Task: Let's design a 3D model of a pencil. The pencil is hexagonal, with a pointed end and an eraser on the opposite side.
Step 167:
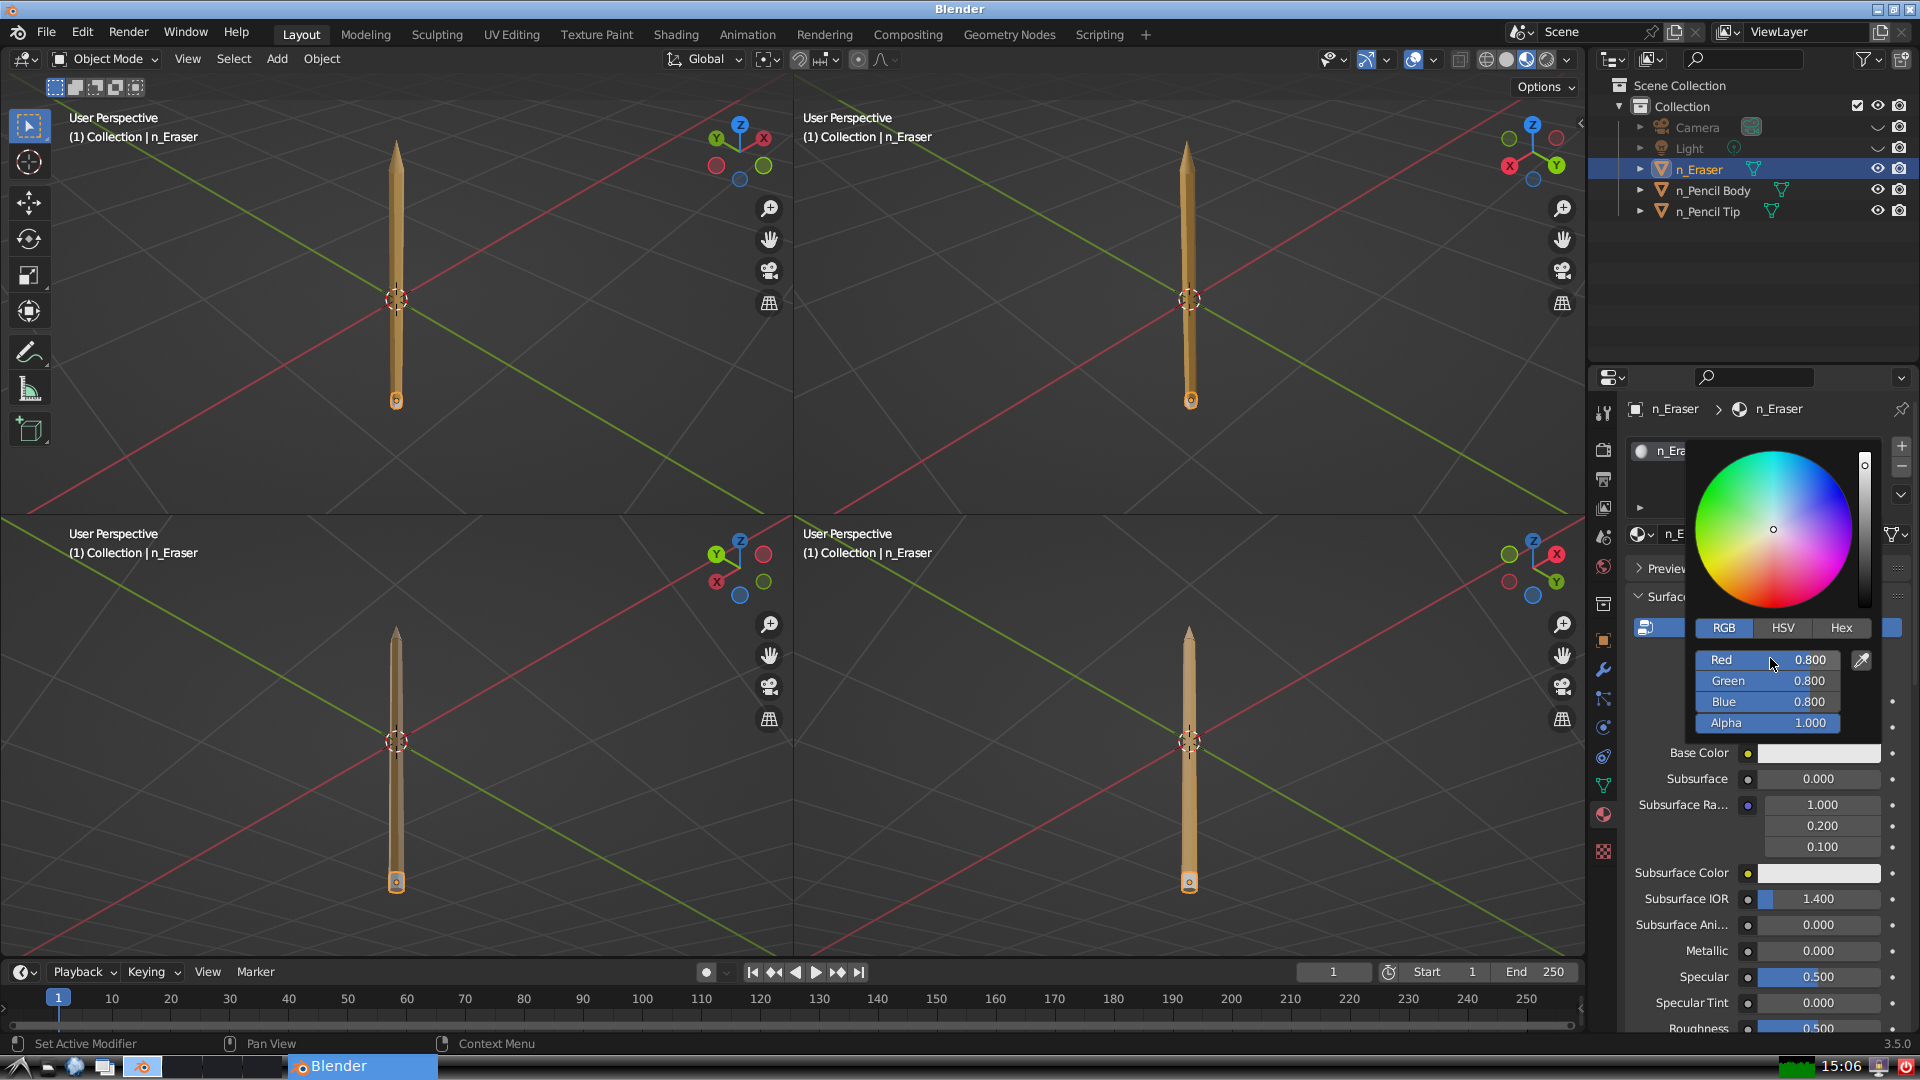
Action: {"mouse_move": [1770, 678]}